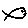
Label: fish